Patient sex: F
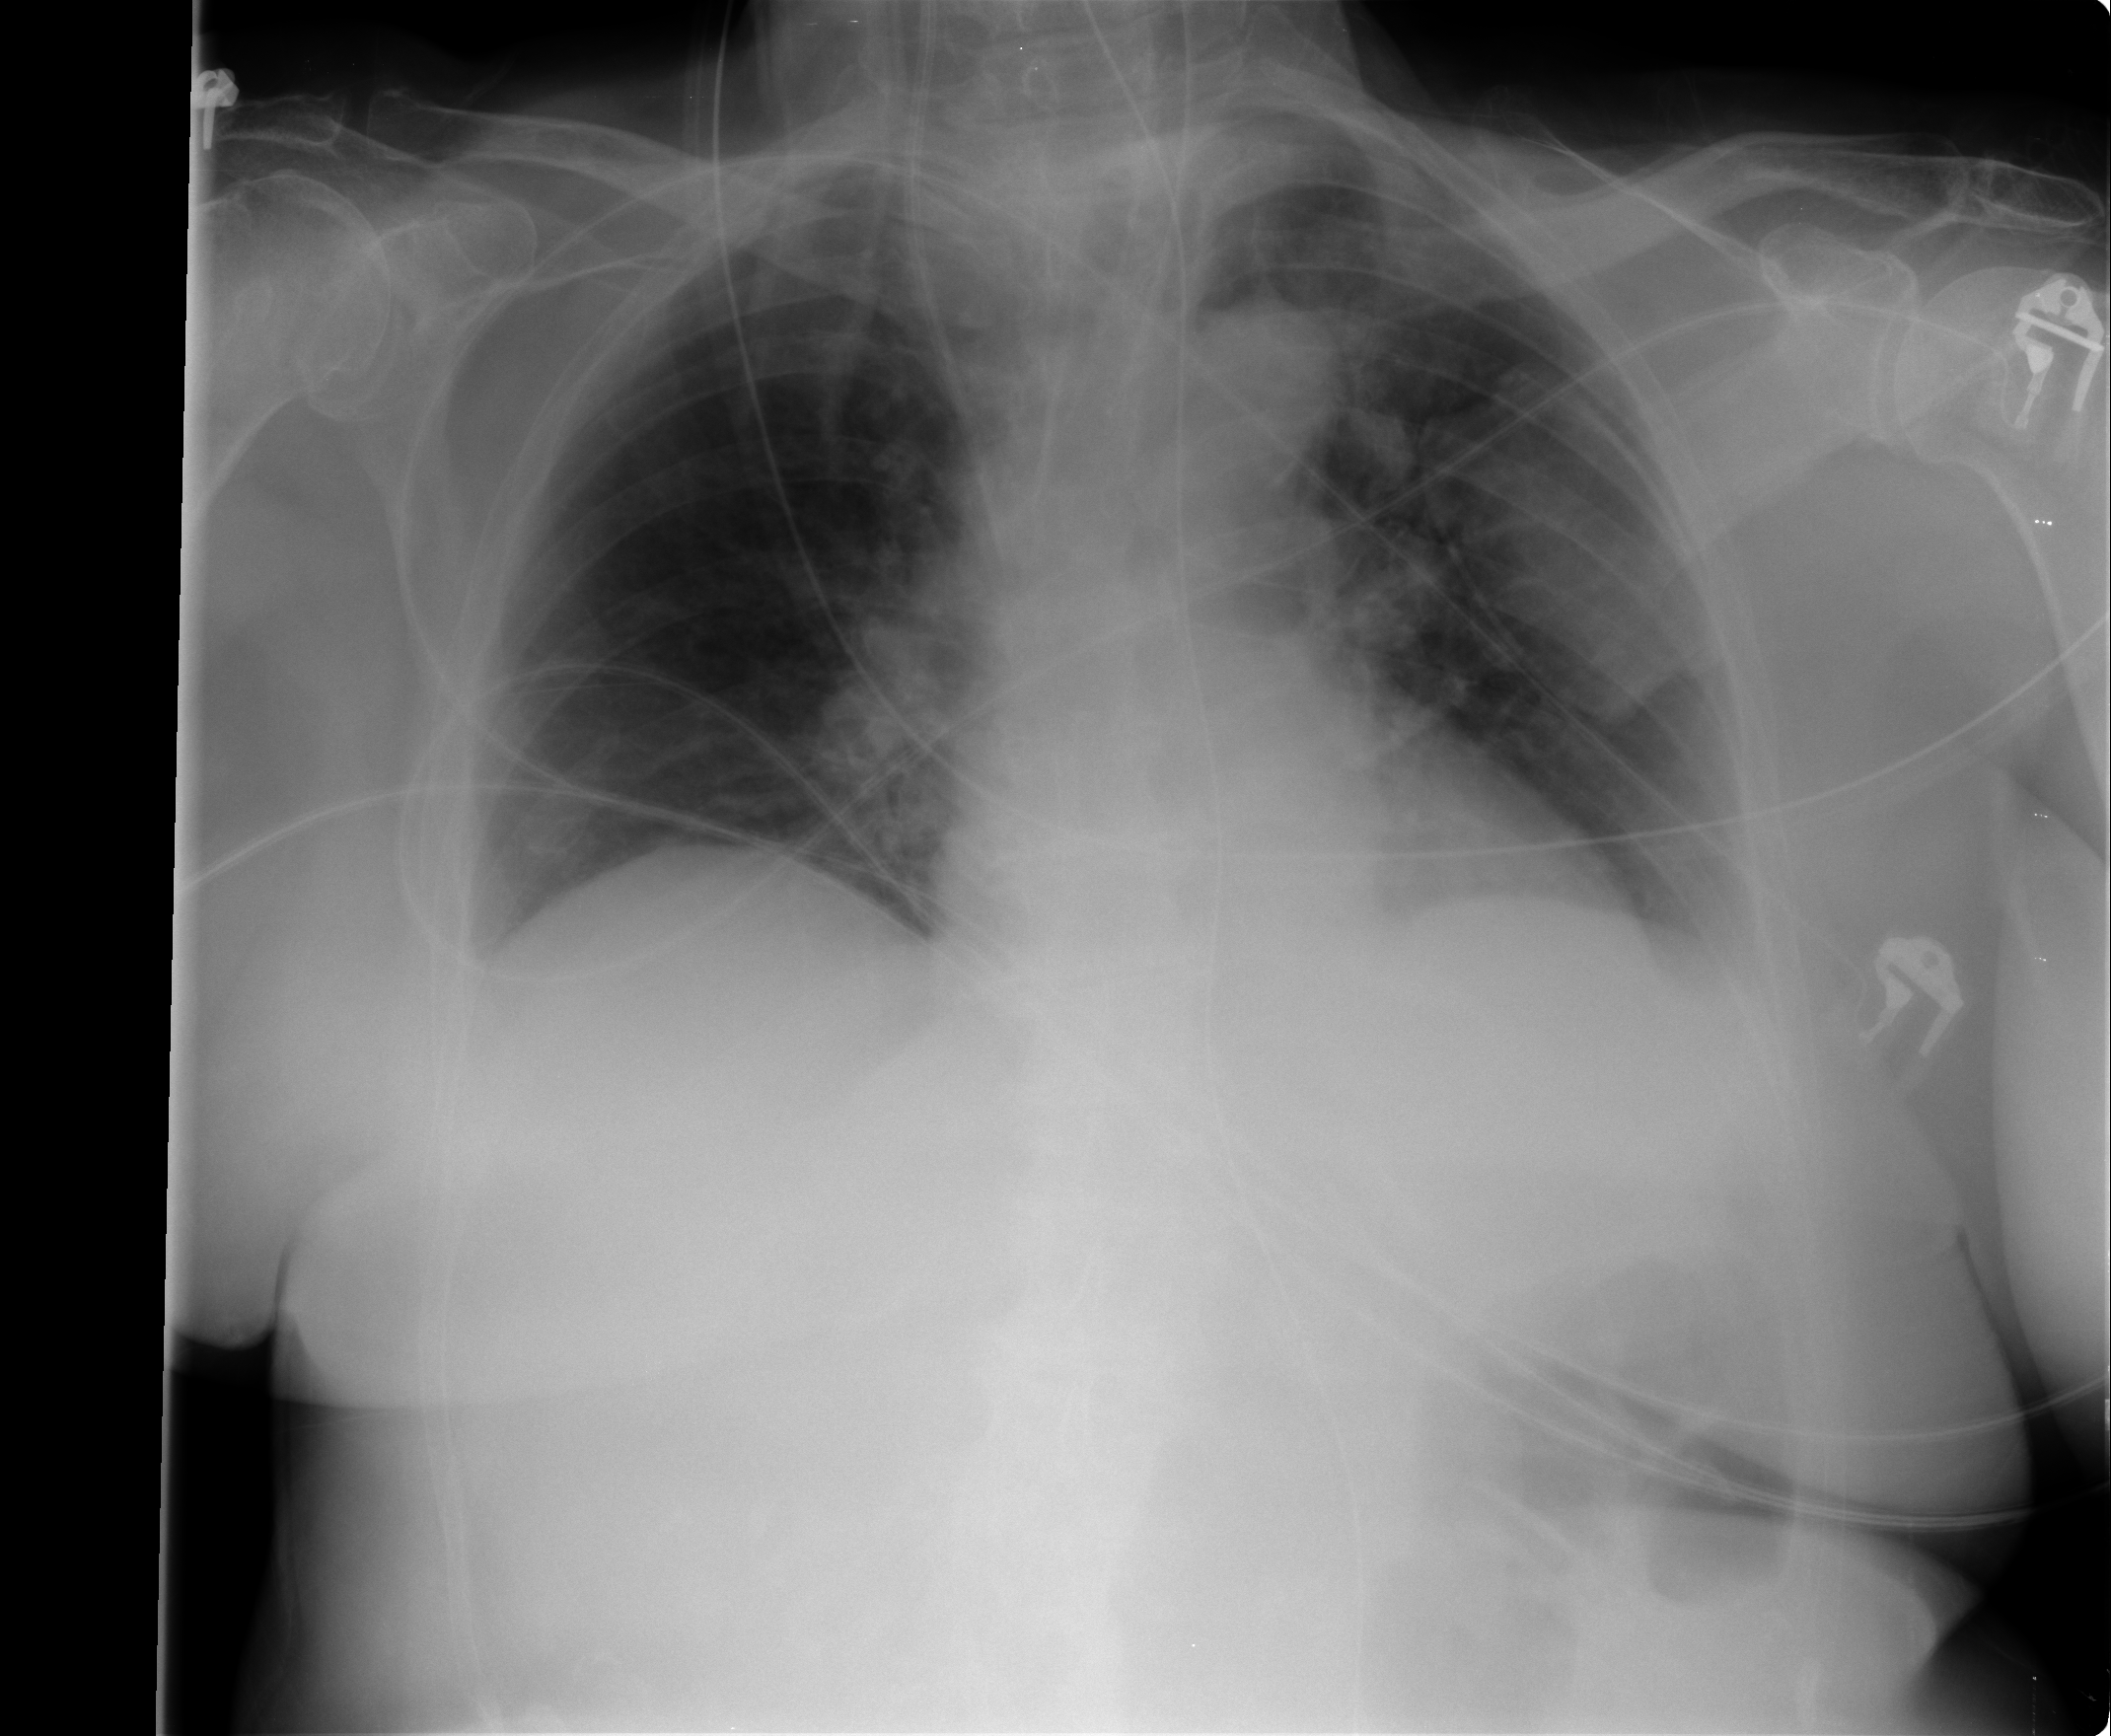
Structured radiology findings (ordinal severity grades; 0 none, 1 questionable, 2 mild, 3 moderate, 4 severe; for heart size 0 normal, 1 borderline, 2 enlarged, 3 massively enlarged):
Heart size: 0
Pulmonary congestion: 1
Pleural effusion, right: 0
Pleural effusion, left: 1
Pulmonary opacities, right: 0
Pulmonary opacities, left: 0
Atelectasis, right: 1
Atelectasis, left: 0